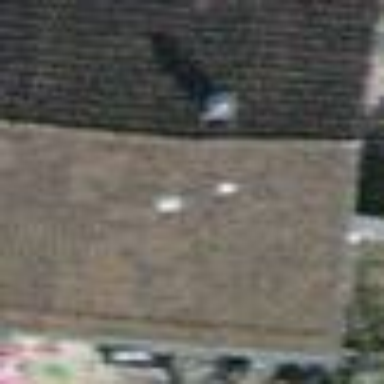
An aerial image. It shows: Semi-detached house.